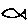
Label: fish